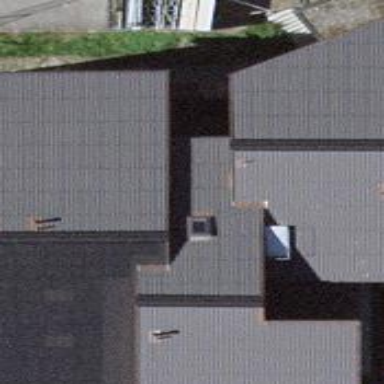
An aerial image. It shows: School building.